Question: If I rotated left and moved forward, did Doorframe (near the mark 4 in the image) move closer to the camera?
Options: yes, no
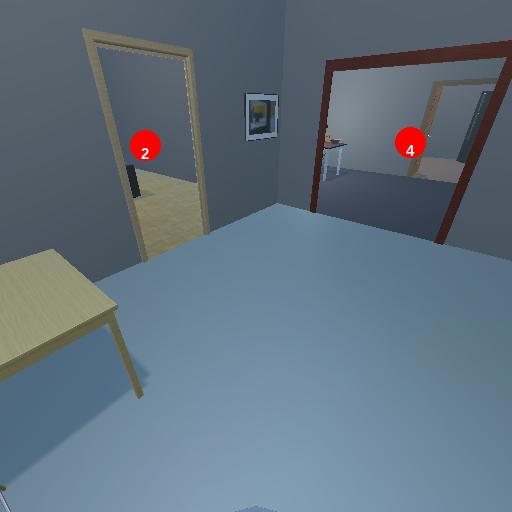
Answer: yes